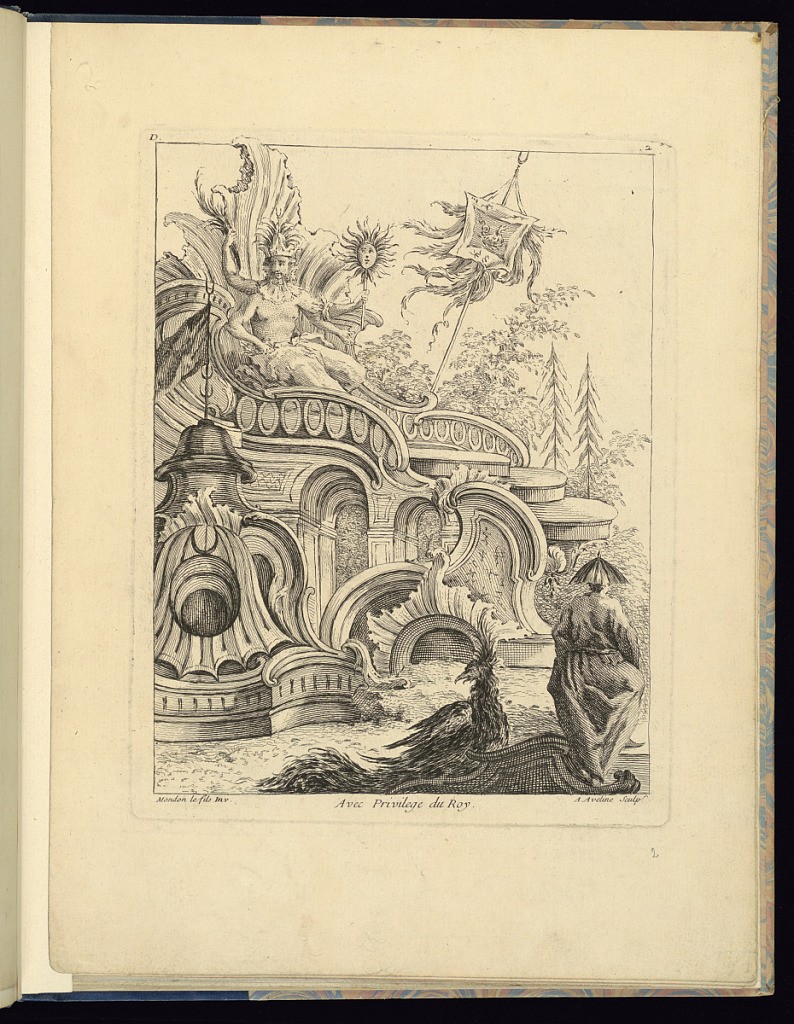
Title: Fantastical Garden Ornament Design
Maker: François-Thomas Mondon, French, 1709 – 1755
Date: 1736
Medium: Etching and engraving on laid paper
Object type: Print
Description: A chinoiserie (European decorative arts and architectural style inspired by fanciful ideas of China and East Asia) ornament print, with figures in a fantastical garden landscape. A male figure with three faces and four arms, sits on a shell throne. A banner to the right. The throne is atop a large rocaille fantastical architectural structure with steps, a balustrade, with arches and a water feature below, trees in the background. A figure and a bird in the foreground to the right. The ornament features curvilinear motifs, c-scrolls, shells, flags, and scrolling leaves ‘rinceaux'. The plate is numbered and signed.